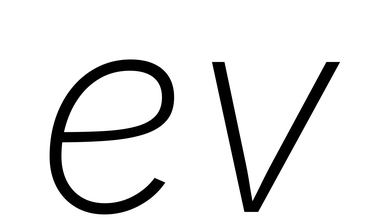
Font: Inter-Italic_ExtraLight_Italic